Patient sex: M
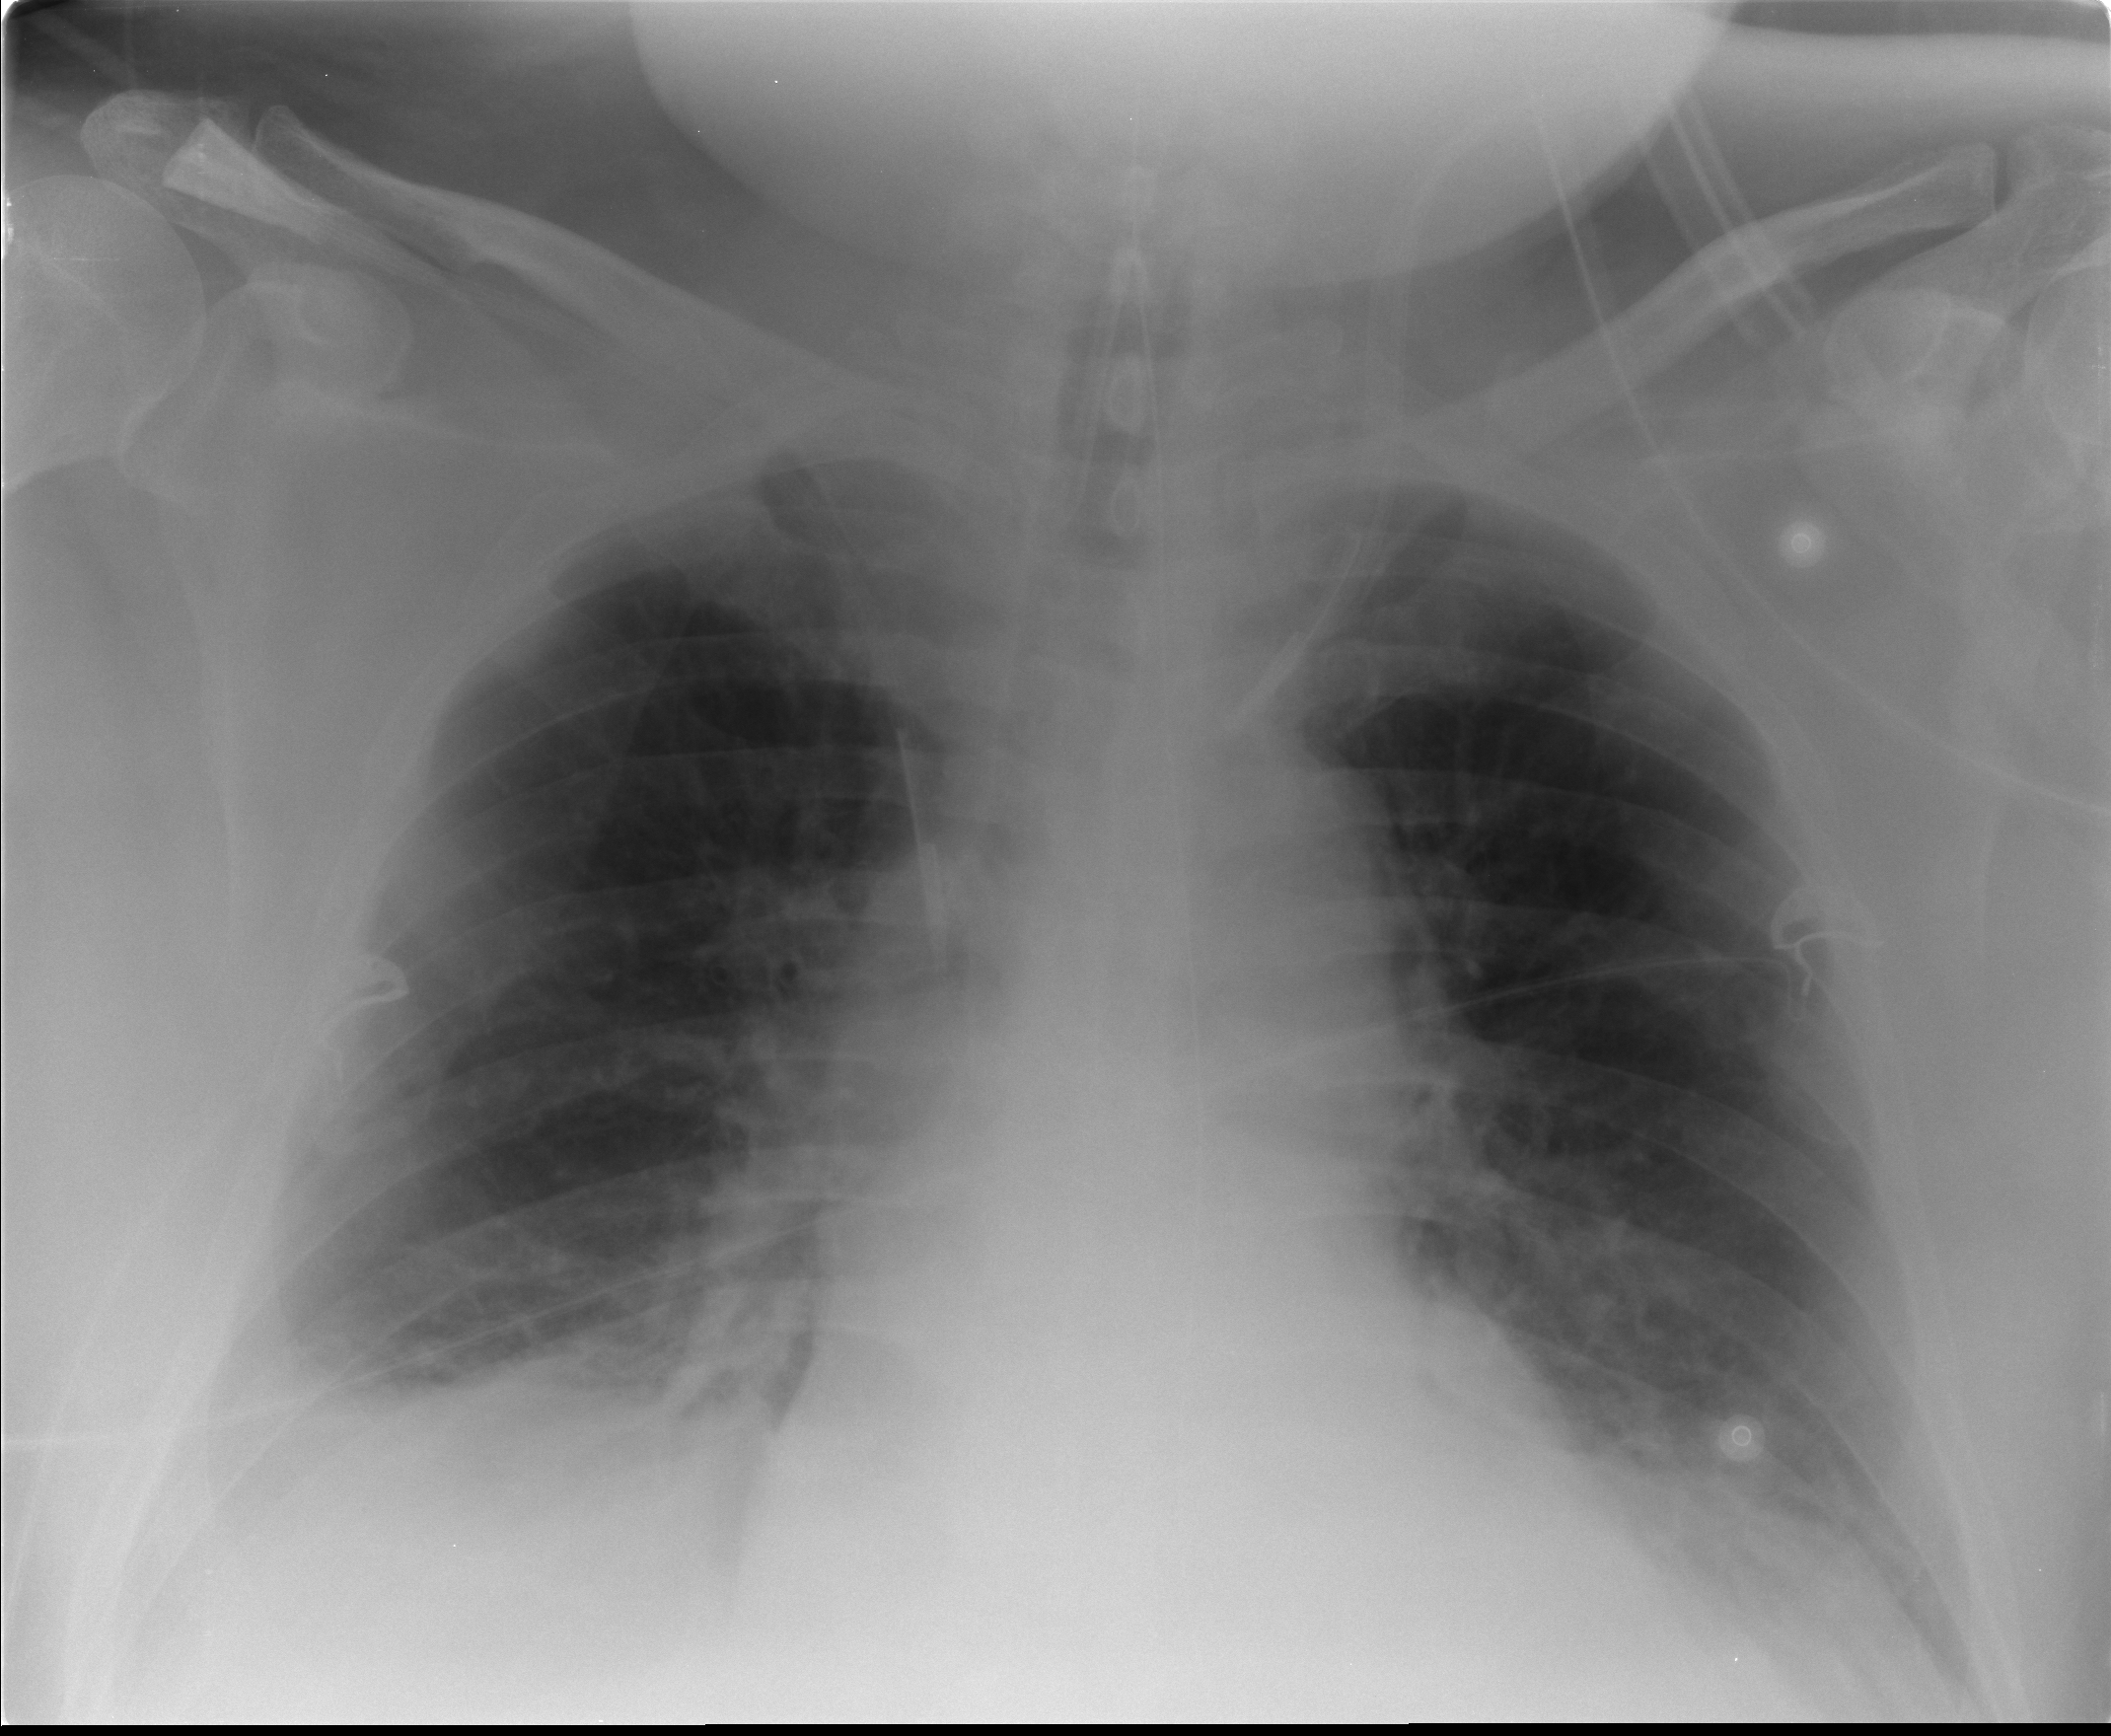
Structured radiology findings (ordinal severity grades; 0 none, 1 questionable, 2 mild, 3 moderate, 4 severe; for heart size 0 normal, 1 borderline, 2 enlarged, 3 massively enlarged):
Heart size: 0
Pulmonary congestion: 0
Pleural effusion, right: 0
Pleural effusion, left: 1
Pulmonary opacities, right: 0
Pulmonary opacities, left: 0
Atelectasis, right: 2
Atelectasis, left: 2